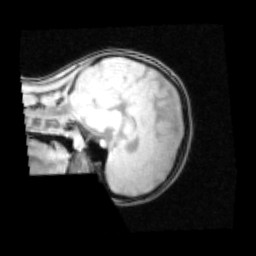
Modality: PDw
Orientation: sagittal
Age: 16
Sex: female
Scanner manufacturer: siemens
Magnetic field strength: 3 T
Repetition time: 0.25 s
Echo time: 0.00103 s